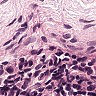
Metastatic tissue present: no